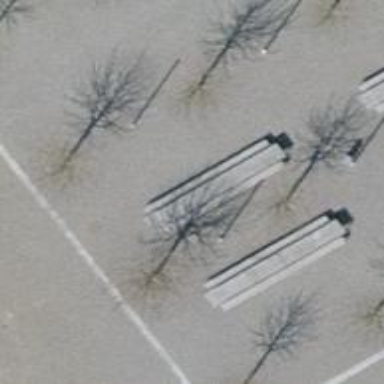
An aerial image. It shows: Concrete bench.